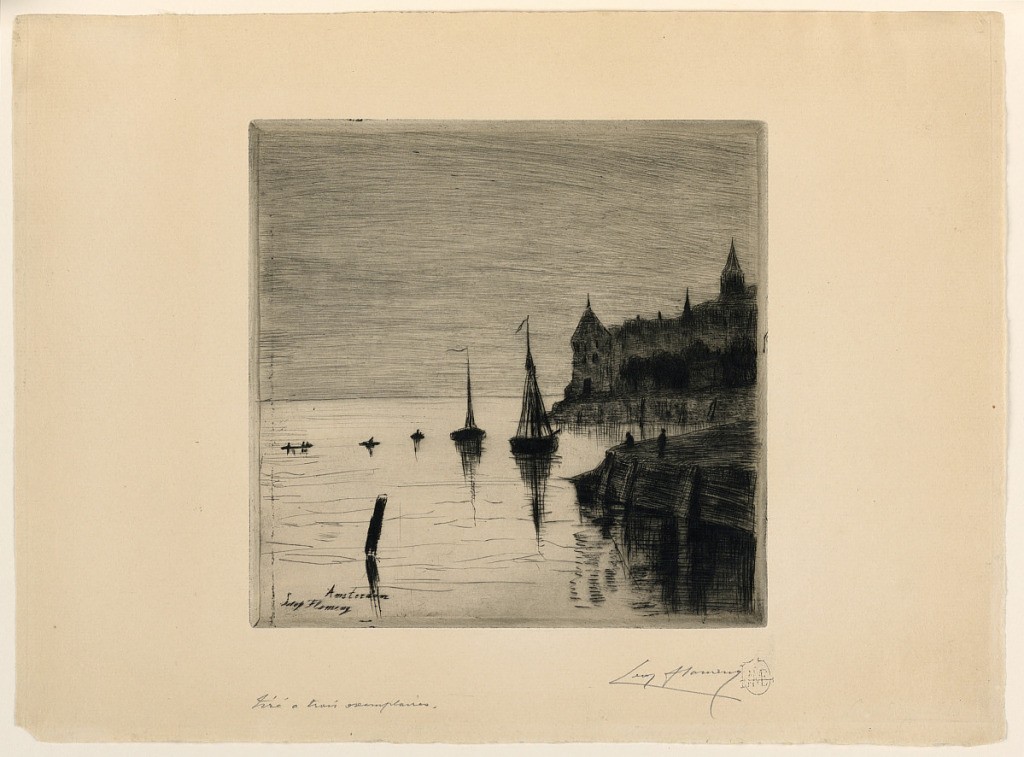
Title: View of Amsterdam
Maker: Léopold Flameng, French, 1831 - 1911
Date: ca. 1865
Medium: Drypoint in black ink on cream colored paper
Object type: Print
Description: Two fishing boats are anchored in a small harbor. Jetty in right foreground and buildings with towers beyond.